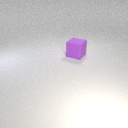
large purple rubber cube